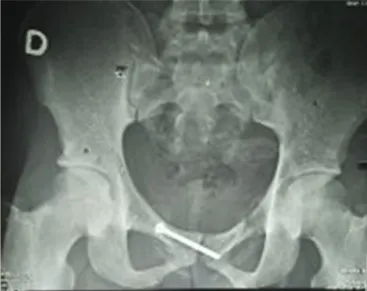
A. Trans-symphyseal screw.
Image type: radiology (x_ray)